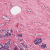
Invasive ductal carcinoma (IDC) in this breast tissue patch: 1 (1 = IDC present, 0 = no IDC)